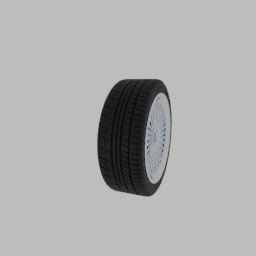
Label: mechanical